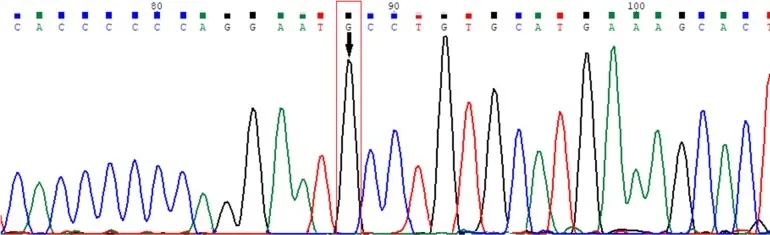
Electropherogram of the novel variation in the 6th exon of the AR gene (HGVS nomenclature: NC_000023.11:g.67721928T>G, NG_009014.2:g.182897T>G, NM_000044.3:c.2414T>G, NP_000035.2:p. Phe805Cys).
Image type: chart (chart)